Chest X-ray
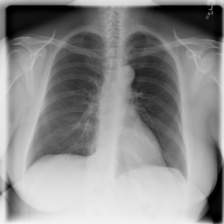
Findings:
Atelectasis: negative
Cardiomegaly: negative
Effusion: negative
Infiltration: negative
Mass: negative
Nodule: negative
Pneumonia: negative
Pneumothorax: negative
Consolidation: negative
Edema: negative
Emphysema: negative
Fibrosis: negative
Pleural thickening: negative
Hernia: negative